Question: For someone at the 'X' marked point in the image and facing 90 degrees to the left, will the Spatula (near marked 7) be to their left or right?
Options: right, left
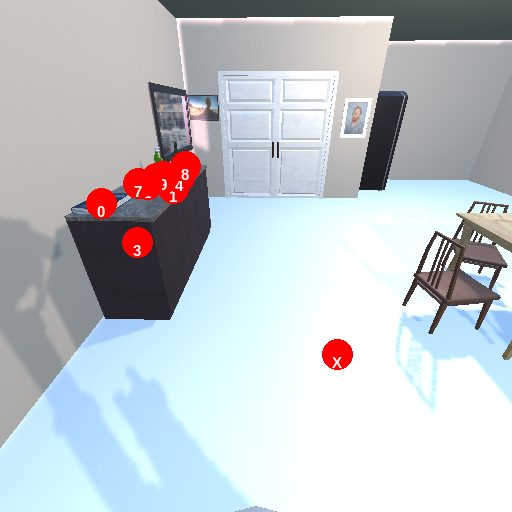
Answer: right